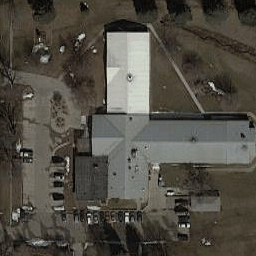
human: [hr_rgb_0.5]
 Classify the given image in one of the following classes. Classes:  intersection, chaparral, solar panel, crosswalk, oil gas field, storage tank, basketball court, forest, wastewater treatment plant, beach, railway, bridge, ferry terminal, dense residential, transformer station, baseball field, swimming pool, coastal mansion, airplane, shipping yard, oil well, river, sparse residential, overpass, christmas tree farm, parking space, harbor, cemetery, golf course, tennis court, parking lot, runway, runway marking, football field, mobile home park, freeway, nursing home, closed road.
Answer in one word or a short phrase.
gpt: nursing home